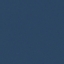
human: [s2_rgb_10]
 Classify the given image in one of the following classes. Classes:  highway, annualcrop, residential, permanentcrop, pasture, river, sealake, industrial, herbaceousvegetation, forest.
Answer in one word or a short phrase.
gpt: SeaLake